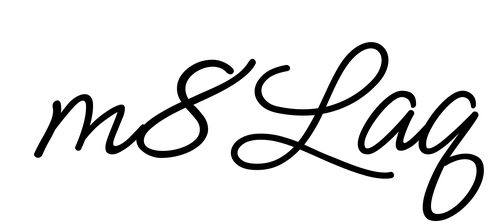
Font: MeowScript-Regular